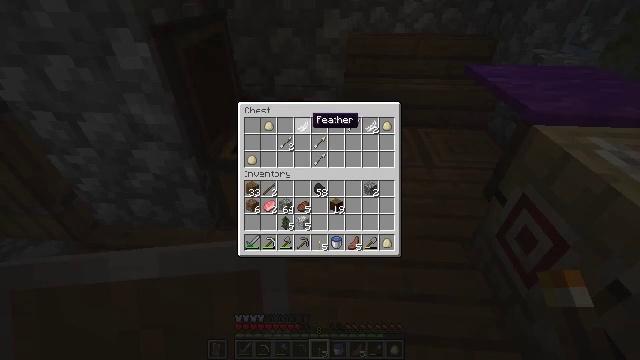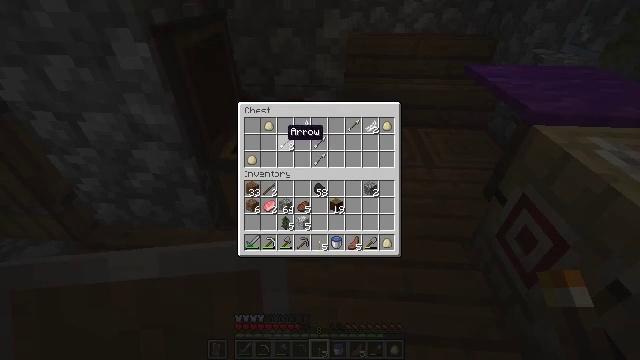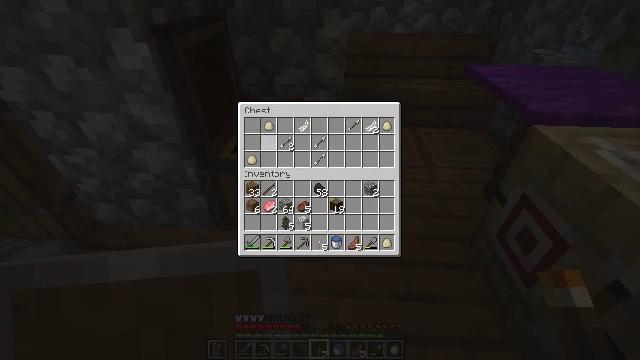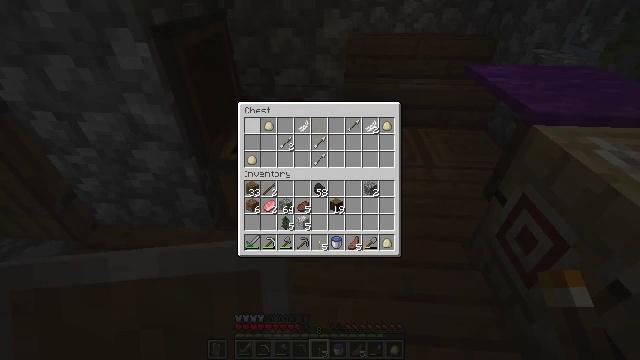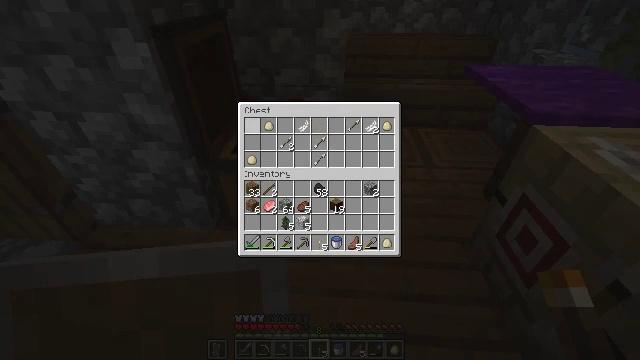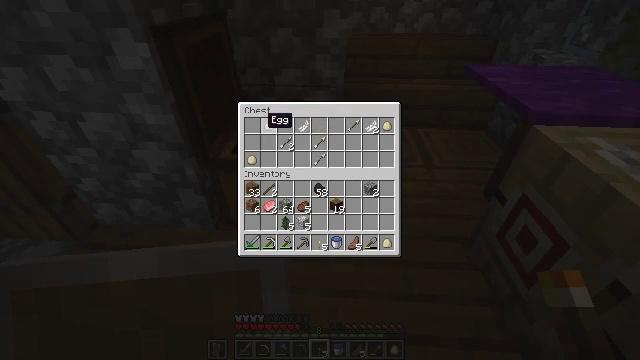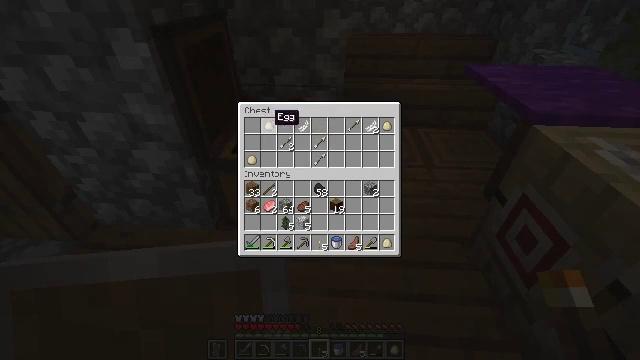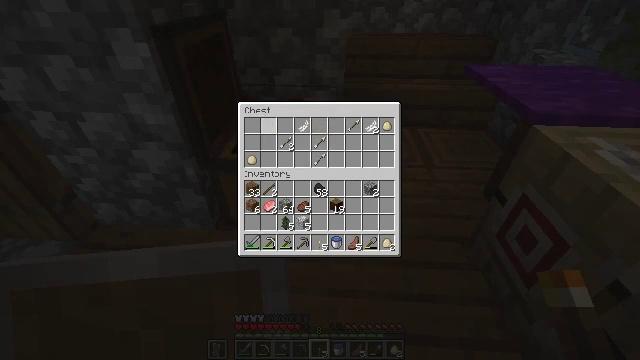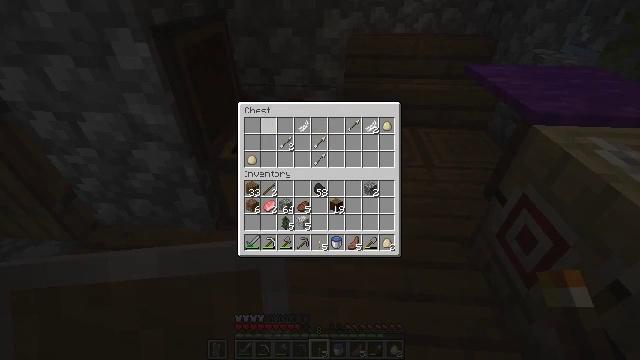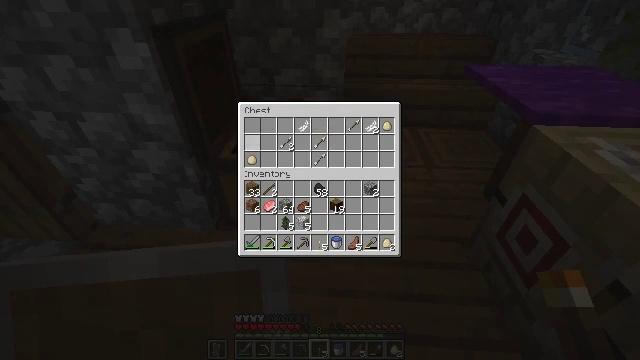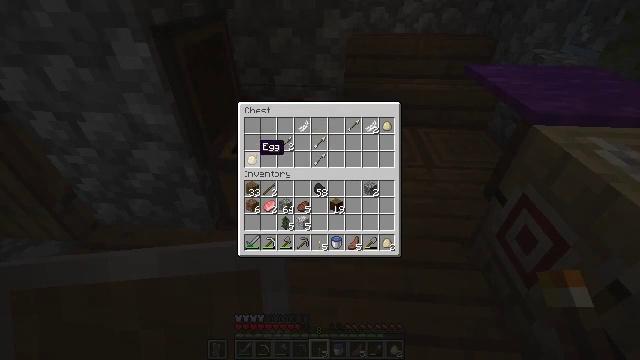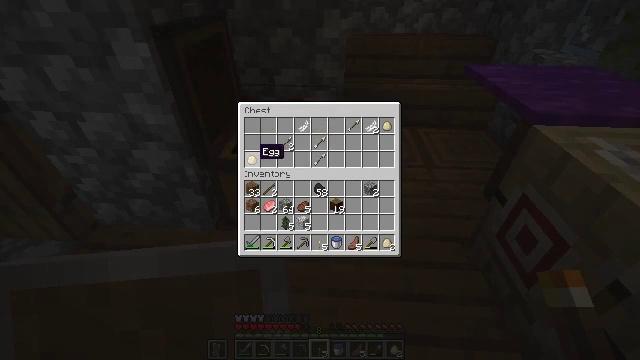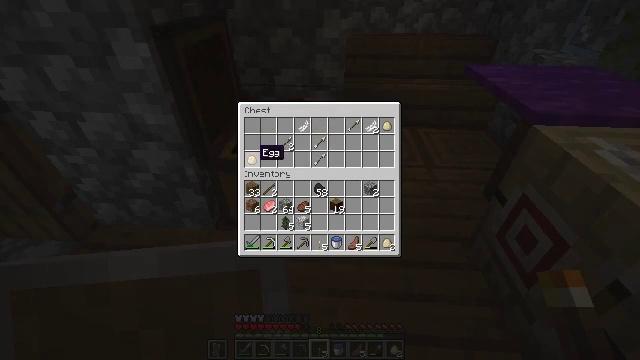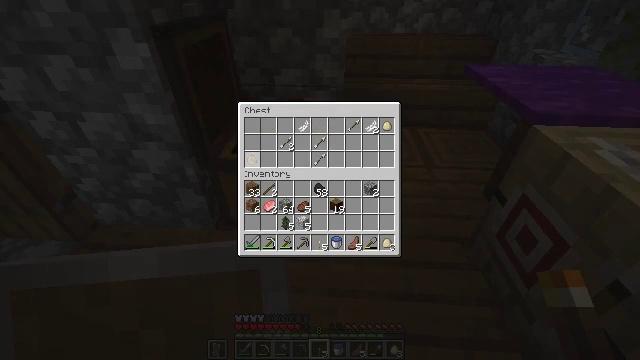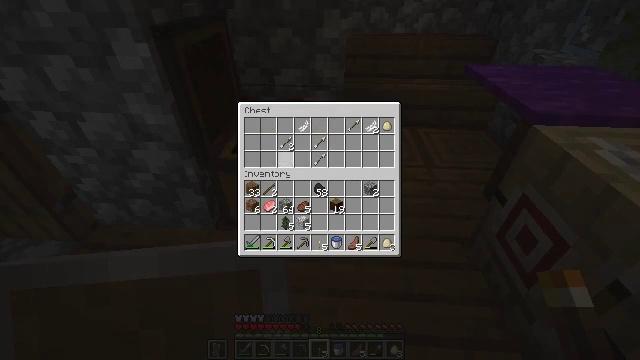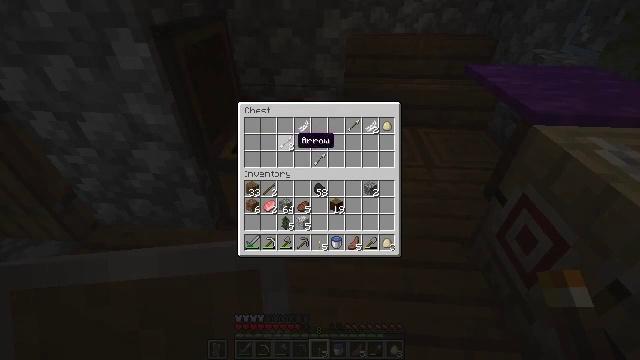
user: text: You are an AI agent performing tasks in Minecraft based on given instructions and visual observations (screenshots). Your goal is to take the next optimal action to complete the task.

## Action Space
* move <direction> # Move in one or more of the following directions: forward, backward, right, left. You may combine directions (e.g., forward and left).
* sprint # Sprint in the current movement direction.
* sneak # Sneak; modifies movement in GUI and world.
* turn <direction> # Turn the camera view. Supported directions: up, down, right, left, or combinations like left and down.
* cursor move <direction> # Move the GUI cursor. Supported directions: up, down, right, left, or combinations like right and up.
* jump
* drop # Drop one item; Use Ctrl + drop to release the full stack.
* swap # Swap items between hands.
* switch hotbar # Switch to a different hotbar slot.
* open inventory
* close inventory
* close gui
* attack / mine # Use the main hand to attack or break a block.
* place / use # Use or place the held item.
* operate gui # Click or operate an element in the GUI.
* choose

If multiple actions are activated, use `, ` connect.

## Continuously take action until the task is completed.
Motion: motion action
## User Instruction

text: Break the chest to retrieve items inside.
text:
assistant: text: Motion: sneak, cursor move left and down
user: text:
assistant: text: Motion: sneak, cursor move left and down
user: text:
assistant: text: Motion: sneak, cursor move up
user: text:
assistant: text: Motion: sneak
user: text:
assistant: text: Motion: sneak
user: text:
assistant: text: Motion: sneak, cursor move right
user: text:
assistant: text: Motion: sneak, operate gui
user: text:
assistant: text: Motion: sneak, operate gui
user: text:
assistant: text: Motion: sneak, cursor move left and down
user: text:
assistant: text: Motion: sneak, cursor move down
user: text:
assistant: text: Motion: sneak
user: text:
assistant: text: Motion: sneak
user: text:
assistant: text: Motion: sneak, operate gui
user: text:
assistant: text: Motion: sneak, cursor move right and up, operate gui
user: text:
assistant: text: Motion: sneak, cursor move right
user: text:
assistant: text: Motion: sneak
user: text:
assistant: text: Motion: sneak
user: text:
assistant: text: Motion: sneak, operate gui
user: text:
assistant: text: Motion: sneak, cursor move right, operate gui
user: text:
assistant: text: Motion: sneak, cursor move right
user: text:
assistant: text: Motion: sneak
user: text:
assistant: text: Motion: sneak, operate gui
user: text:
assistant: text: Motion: sneak, operate gui
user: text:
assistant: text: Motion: sneak, cursor move down
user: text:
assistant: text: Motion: sneak, operate gui
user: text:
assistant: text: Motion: sneak, operate gui
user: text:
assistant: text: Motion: sneak, cursor move right
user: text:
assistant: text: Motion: sneak, cursor move right and up
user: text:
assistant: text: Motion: sneak
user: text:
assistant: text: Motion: sneak